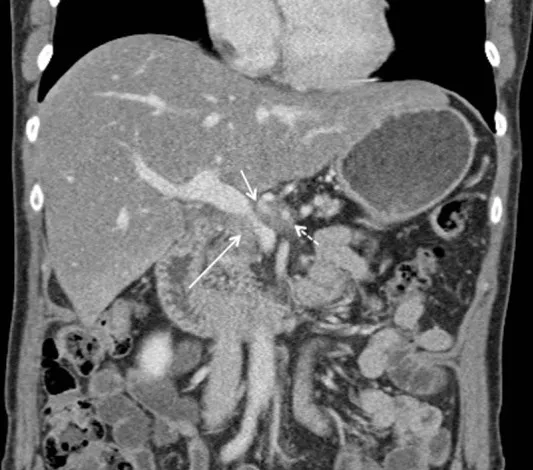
Coronal contrast-enhanced CT showing portal vein-SMV confluence narrowing because of extrinsic tumor compression (long solid arrow). Also seen is proximal common hepatic artery (short solid arrow) and proximal splenic artery (short dashed arrow) encasement, without SMA involvement. SMV, superior mesenteric vein.
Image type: radiology (ct)